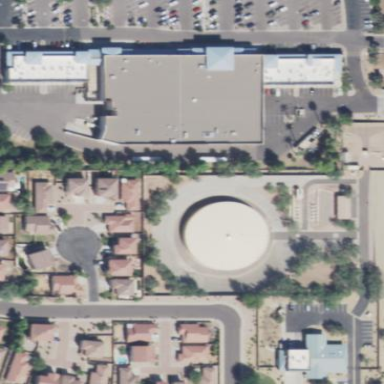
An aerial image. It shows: Water storage facility.